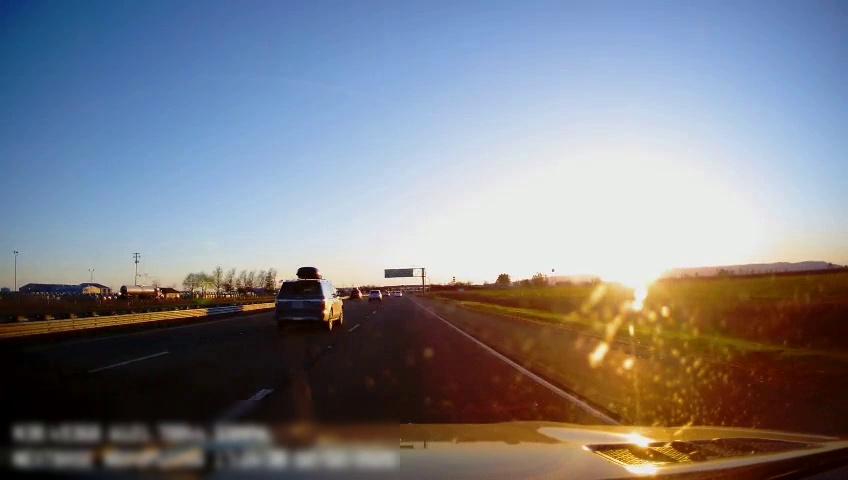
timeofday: Day
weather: Sunny
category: Drivable Space
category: Vehicles | SUV
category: Vehicles | SUV
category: Vehicles | SUV
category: Lanes | Alternate Lane
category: Lanes | Alternate Lane
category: Lanes | Current Lane
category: Lanes | Alternate Lane
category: Traffic | Signs